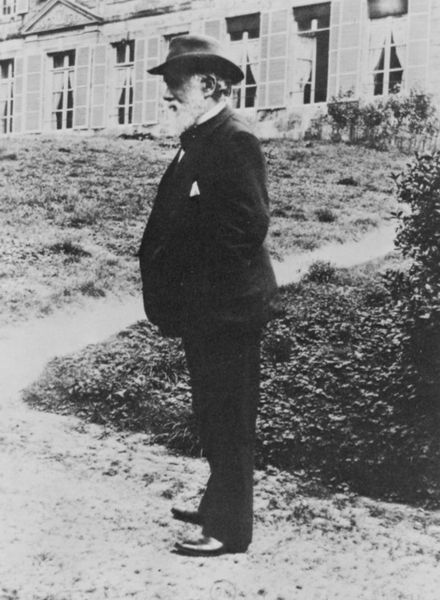
Titel: Degas
Künstler: Antoine Degas
Standort: Paris
Institution: Archive der Nationalen Bibliothek
Schlagwörter: dunkel, mann, schatten, weiß, fenster, grau, hell, hut, licht, mund, nase, ohr, profil, renoir, schwarz, strasse, anlage, gebäude, gras, haus, park, rasen, schloss, tuch, weg, wiese, alt, anzug, bart, hose, jacke, mütze, augen, kragen, stehen, stein, vollbart, bild, bildnis, herr, hände, portrait, porträt, vorhang, natur, strauch, busch, büsche, gitter, pfad, reich, fensterläden, garten, seitlich, fassade, man, alter mann, schuhe, schule, russland, hang, giebel, farblos, hotel, gardine, gardinen, vorhänge, monet, manet, bauch, poliert, jackett, hutkrempe, foto, fotografie, melone, fensterladen, alter, greis, sprossen, draußen, schwarz weiss, stand, photo, fensterscheiben, einstecktuch, beet, beete, gelehrter, geöffnet, lackschuhe, taschen, krankenhaus, graue, vergangenheit, direktor, parl, bikd, profilbild, emile zola, fensterl den, sw, gelerht